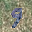
Label: 9